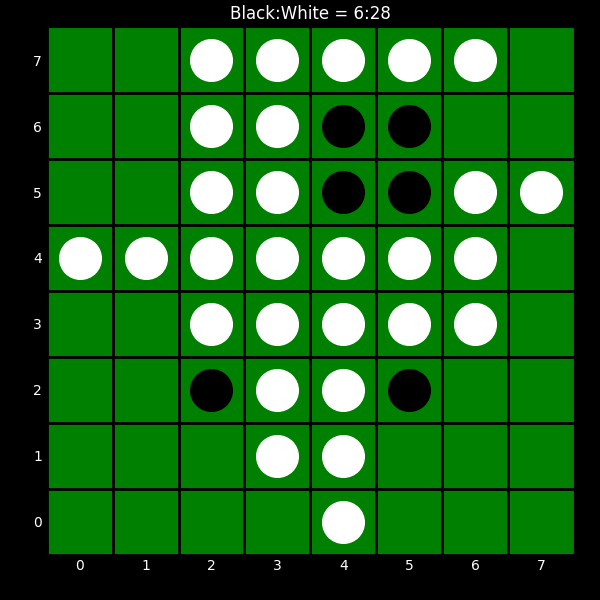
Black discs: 6
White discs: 28